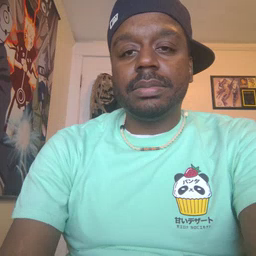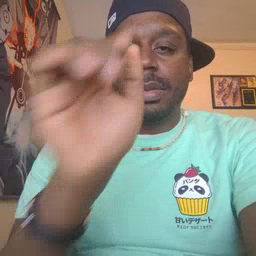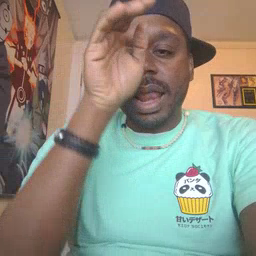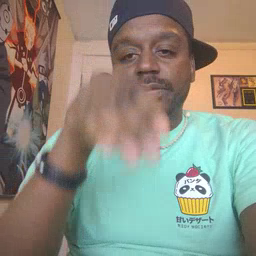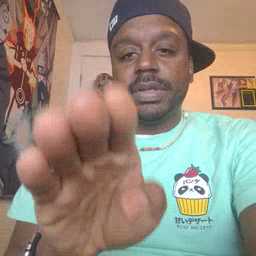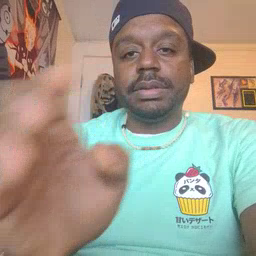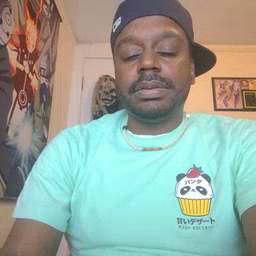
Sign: elephant